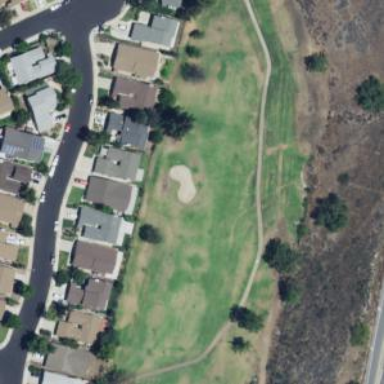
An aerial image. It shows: Golf fairway in the image.